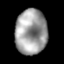
Tissue: lung
Cell type: Myeloid cells
Senescence score: 0.2349
Nuclear area (px): 1404
Mean DAPI intensity: 158.405